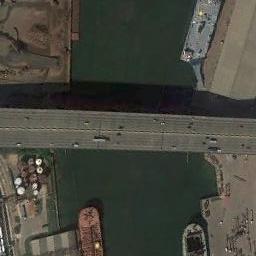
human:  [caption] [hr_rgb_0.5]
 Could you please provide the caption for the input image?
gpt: There is a bridge with two boats over the river .

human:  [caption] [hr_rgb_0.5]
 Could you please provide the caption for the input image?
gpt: A bridge connects the land on both sides of the turquoise water  There are many cars on the bridge, And many boats are parked on the banks of the river .

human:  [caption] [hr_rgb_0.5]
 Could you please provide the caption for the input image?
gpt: Two bridges on the river connect residents on both sides .

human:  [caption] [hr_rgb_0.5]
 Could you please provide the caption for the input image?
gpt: A bridge built on a dark green river and some boats docked on both sides of the river .

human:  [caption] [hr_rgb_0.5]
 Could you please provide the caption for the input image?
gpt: Many cars are on the bridge .